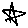
Label: star